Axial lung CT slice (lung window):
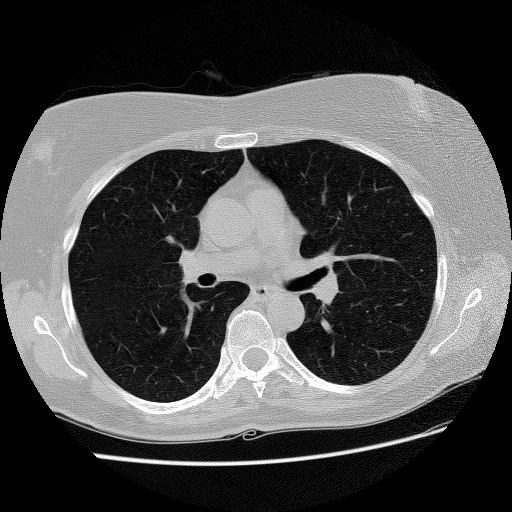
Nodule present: no